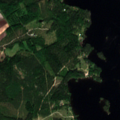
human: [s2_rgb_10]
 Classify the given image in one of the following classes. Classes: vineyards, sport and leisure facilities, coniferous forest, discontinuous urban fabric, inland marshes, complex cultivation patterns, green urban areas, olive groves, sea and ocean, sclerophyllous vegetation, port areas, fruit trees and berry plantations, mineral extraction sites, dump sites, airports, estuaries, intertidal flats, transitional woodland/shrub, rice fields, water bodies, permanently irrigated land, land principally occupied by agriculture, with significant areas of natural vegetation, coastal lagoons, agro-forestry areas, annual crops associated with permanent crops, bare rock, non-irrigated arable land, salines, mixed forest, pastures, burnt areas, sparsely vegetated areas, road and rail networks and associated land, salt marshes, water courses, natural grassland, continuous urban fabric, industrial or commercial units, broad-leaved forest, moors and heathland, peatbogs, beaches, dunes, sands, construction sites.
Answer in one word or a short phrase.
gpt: land principally occupied by agriculture, with significant areas of natural vegetation, coniferous forest, mixed forest, water bodies